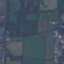
Land use / land cover: Pasture